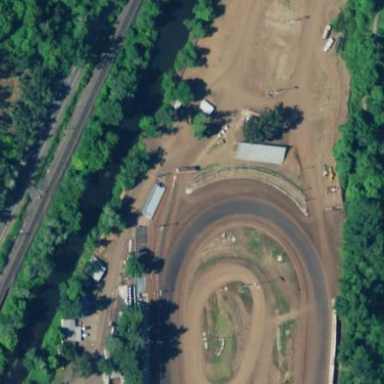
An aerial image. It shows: Dirt raceway for motor sports.